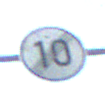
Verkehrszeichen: EndeGeschwindigkeit10
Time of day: MorningAfternoon
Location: Outdoor (Suburban)
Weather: PartlyCloudy
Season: NotSpecified
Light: Natural